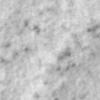
Label: no_change